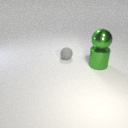
large green metal cylinder below large green metal sphere